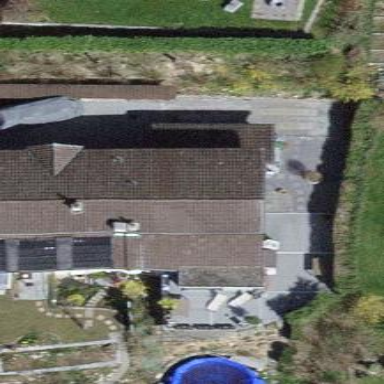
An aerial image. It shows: Simple house.